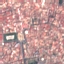
Land use / land cover class: Residential